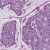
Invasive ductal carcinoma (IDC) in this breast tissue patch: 1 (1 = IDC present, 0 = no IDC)